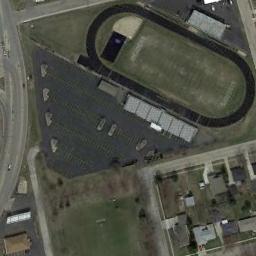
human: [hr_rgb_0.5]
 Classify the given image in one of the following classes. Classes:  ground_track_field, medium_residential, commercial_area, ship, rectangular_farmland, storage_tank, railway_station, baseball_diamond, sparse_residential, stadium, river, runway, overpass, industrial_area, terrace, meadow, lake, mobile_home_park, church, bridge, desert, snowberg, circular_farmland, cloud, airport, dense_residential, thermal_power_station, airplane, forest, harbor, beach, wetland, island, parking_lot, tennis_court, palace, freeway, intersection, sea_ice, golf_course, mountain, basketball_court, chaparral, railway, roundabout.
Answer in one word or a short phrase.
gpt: ground_track_field